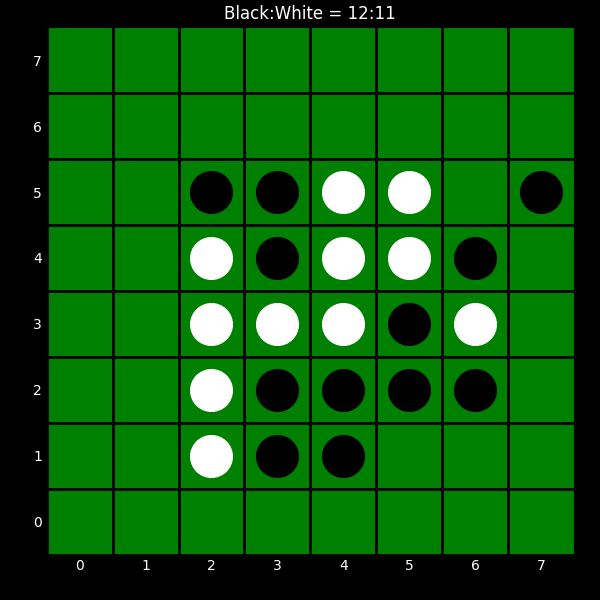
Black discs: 12
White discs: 11